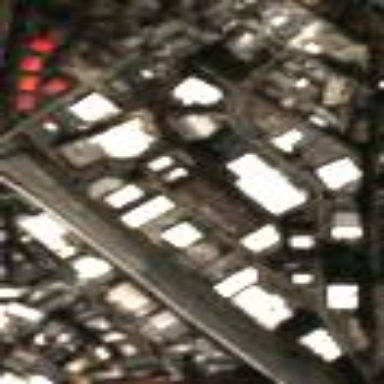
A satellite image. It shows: Industrial area.